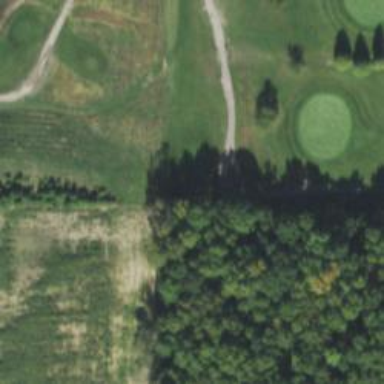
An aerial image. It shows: Pathway for golfing.